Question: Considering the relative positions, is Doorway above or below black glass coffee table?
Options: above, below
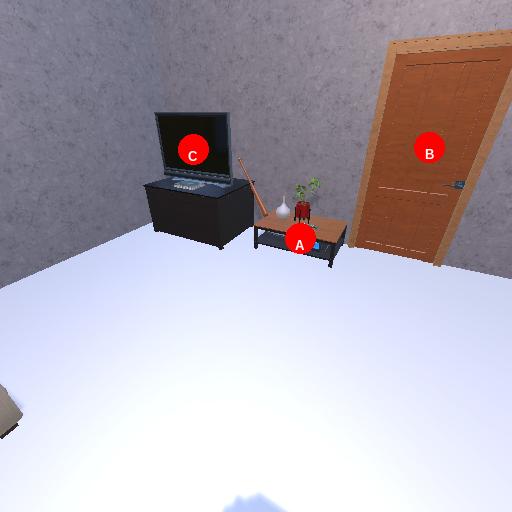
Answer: above